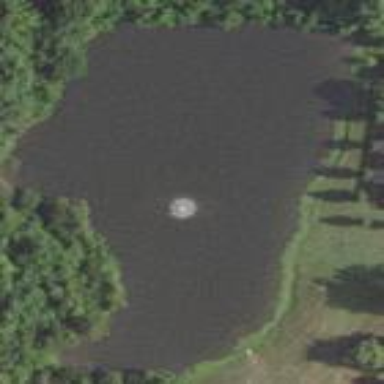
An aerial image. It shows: Serene pond surrounded by nature.